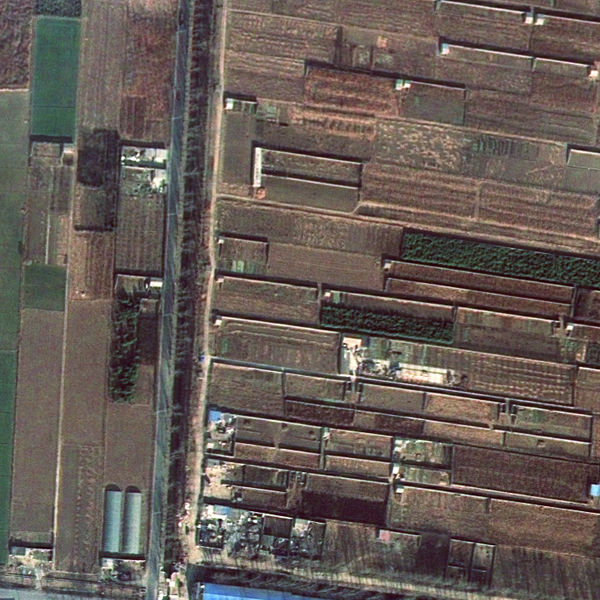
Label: Farmland